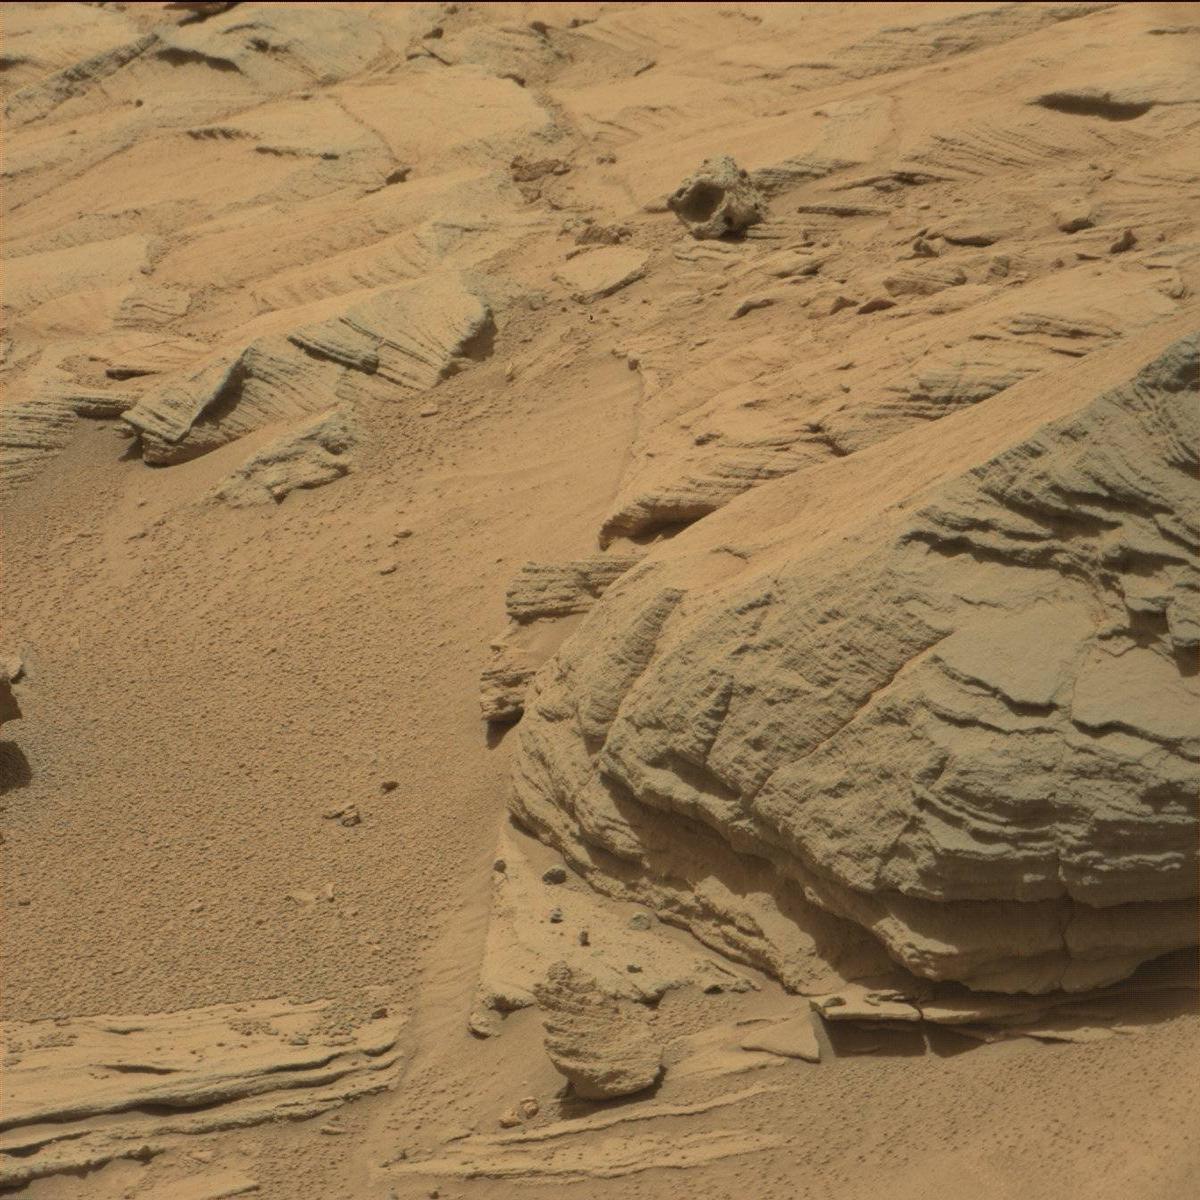
Terrain classes present: Bedrock, Sand / Soil